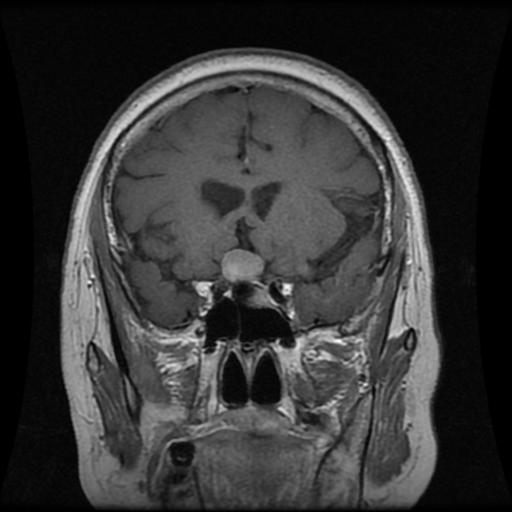
Label: pituitary